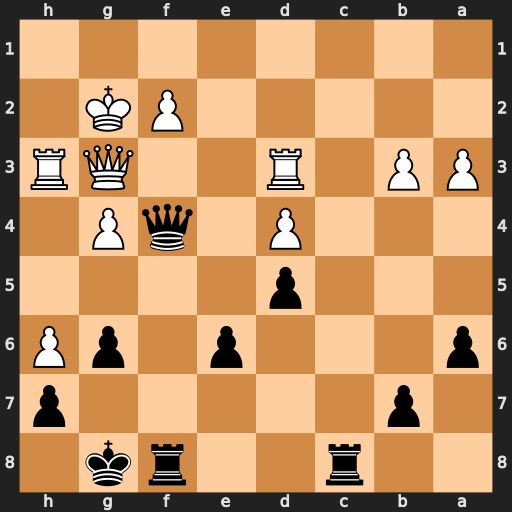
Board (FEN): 2r2rk1/1p5p/p3p1pP/3p4/3P1qP1/PP1R2QR/5PK1/8
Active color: b
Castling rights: -
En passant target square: -
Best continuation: Qe4+ Rf3 Rc3 Qe5 Qxe5